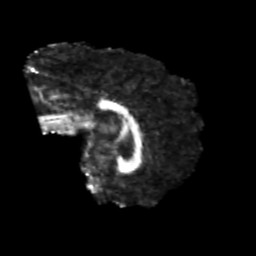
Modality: FA
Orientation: sagittal
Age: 23
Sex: male
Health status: healthy
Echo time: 0.074 s